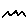
Label: zigzag